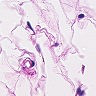
Metastatic tissue present: no